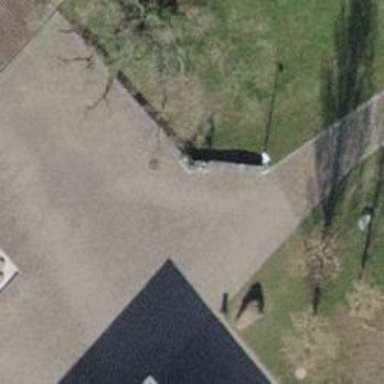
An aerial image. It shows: Retaining wall.